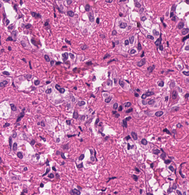
Tumor epithelial tissue: yes
Tumor-associated stroma tissue: yes
Normal tissue: no